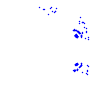
Particle: kaon